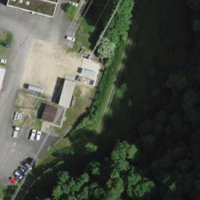
EUNIS habitat code: 43
Species observed at this site:
Asplenium scolopendrium